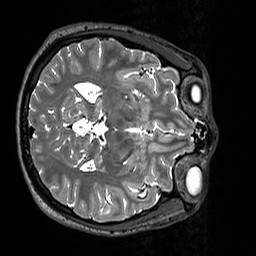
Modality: T2w
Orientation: axial
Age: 25
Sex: male
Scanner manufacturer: siemens
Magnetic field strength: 3 T
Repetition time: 3.2 s
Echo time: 0.412 s